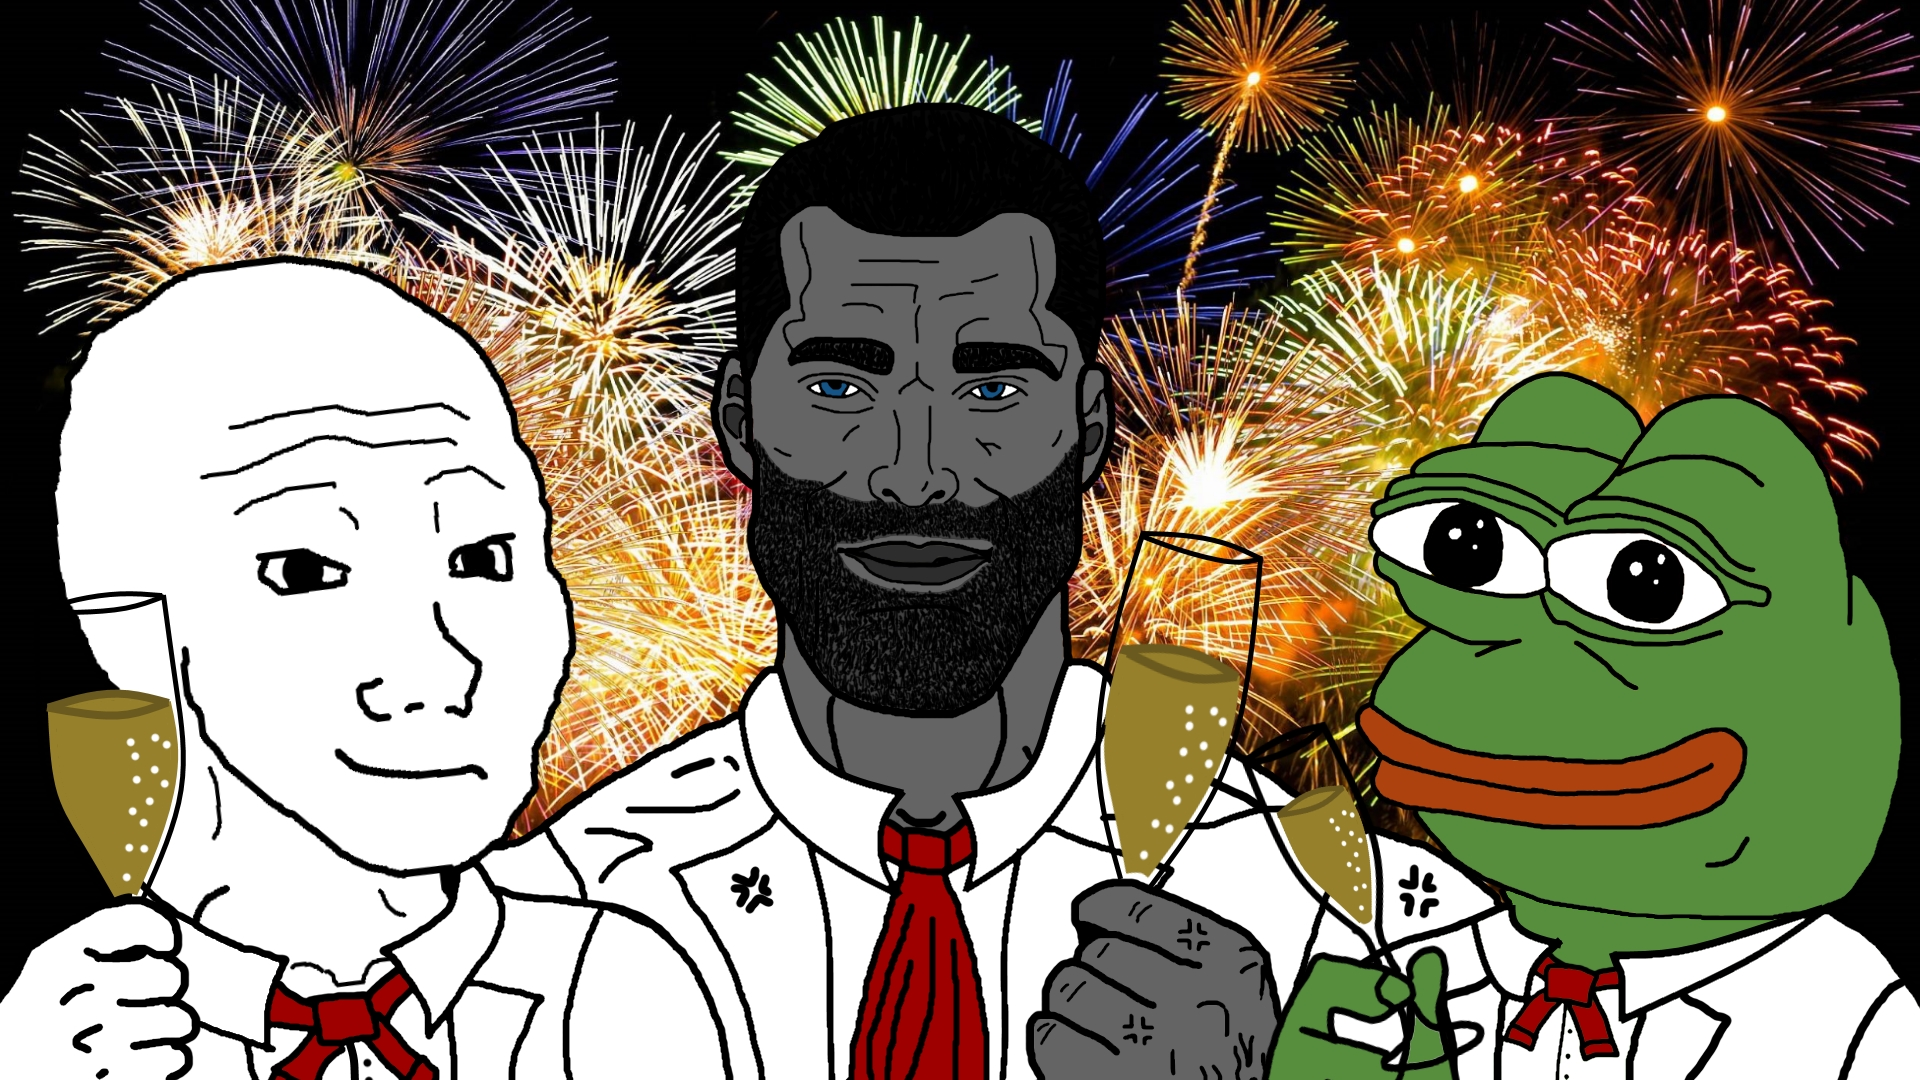
Label: 5_Grey_Chad